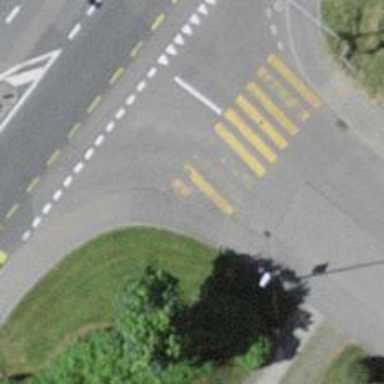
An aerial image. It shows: Uncontrolled zebra crossing with zebra markings.